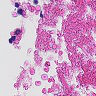
Metastatic tissue present: no